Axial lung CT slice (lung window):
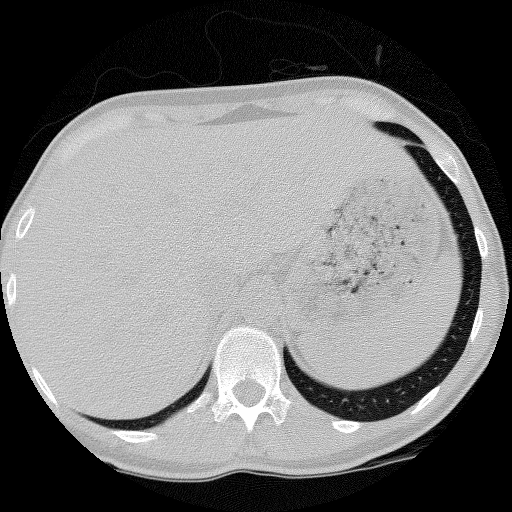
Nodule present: no